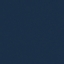
Land use / land cover: SeaLake